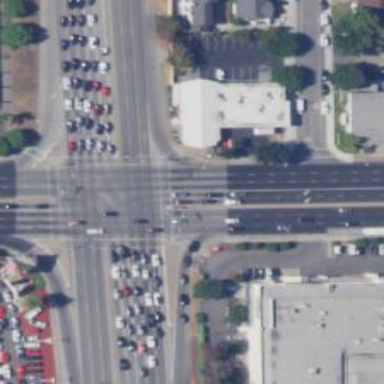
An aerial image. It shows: Solid stop line on the road.